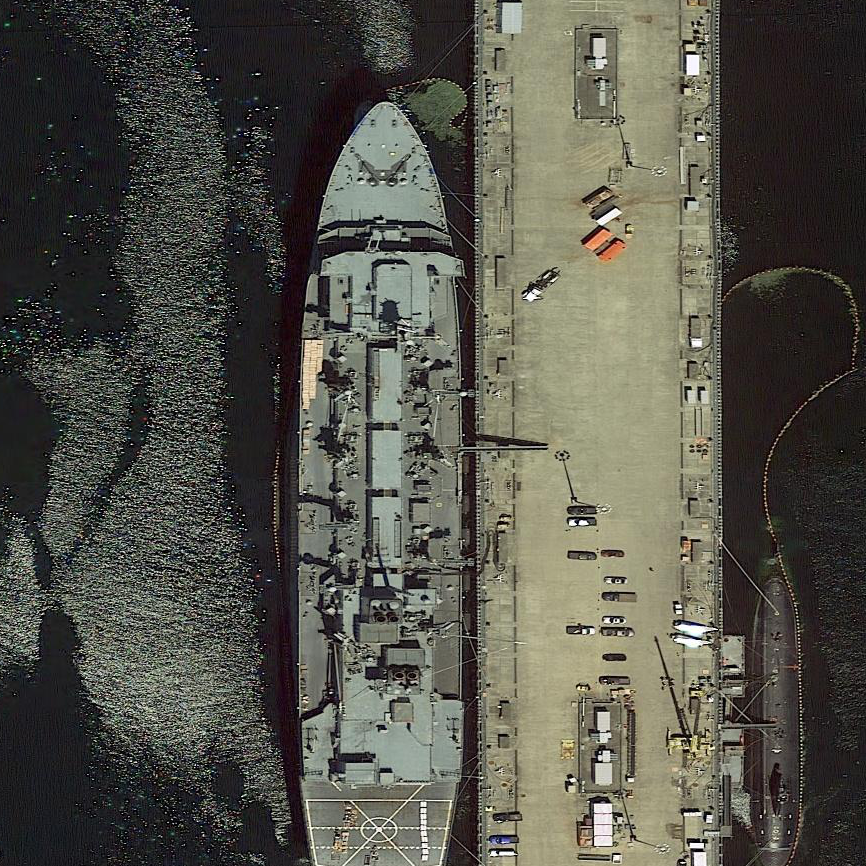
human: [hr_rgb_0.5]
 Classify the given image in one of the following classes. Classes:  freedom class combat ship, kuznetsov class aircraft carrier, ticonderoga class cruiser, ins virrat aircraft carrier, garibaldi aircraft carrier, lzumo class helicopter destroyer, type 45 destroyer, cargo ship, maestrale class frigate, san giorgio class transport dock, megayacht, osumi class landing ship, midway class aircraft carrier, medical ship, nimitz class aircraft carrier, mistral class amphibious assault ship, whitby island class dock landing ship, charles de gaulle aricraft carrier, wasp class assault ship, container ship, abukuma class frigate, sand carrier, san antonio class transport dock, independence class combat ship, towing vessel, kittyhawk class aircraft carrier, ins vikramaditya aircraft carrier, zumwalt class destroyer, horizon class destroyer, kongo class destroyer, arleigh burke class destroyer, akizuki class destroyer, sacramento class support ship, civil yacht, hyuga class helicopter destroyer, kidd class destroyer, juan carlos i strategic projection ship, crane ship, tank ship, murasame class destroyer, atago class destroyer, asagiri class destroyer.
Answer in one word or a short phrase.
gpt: Sacramento class support ship